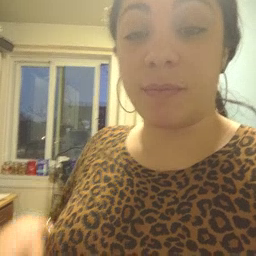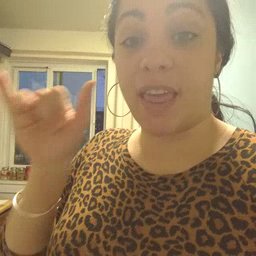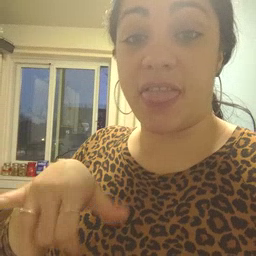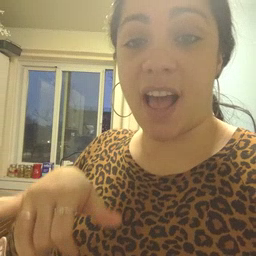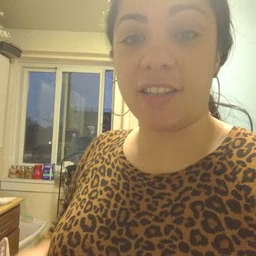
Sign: that